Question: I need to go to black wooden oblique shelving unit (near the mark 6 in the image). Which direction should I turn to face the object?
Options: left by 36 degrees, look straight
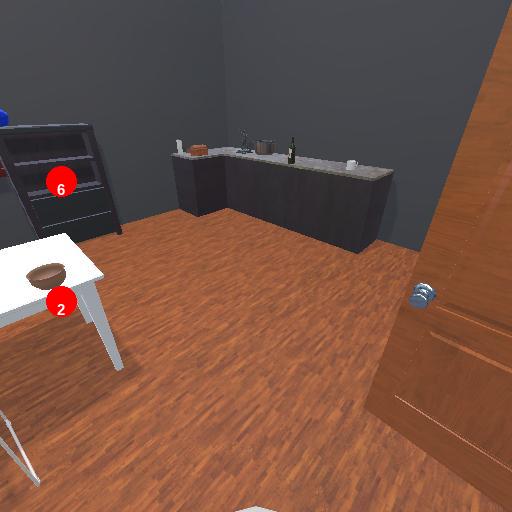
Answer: left by 36 degrees